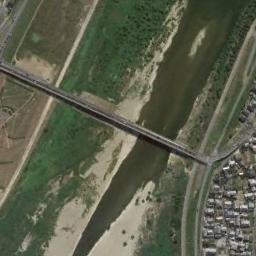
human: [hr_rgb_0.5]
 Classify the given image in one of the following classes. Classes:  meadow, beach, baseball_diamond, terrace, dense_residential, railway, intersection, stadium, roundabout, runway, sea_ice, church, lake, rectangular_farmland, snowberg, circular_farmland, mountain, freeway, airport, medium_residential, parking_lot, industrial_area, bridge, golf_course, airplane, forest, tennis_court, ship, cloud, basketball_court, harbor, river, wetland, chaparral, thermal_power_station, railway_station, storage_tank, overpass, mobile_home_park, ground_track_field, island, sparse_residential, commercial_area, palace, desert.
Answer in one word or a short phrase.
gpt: bridge